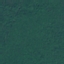
Label: Forest